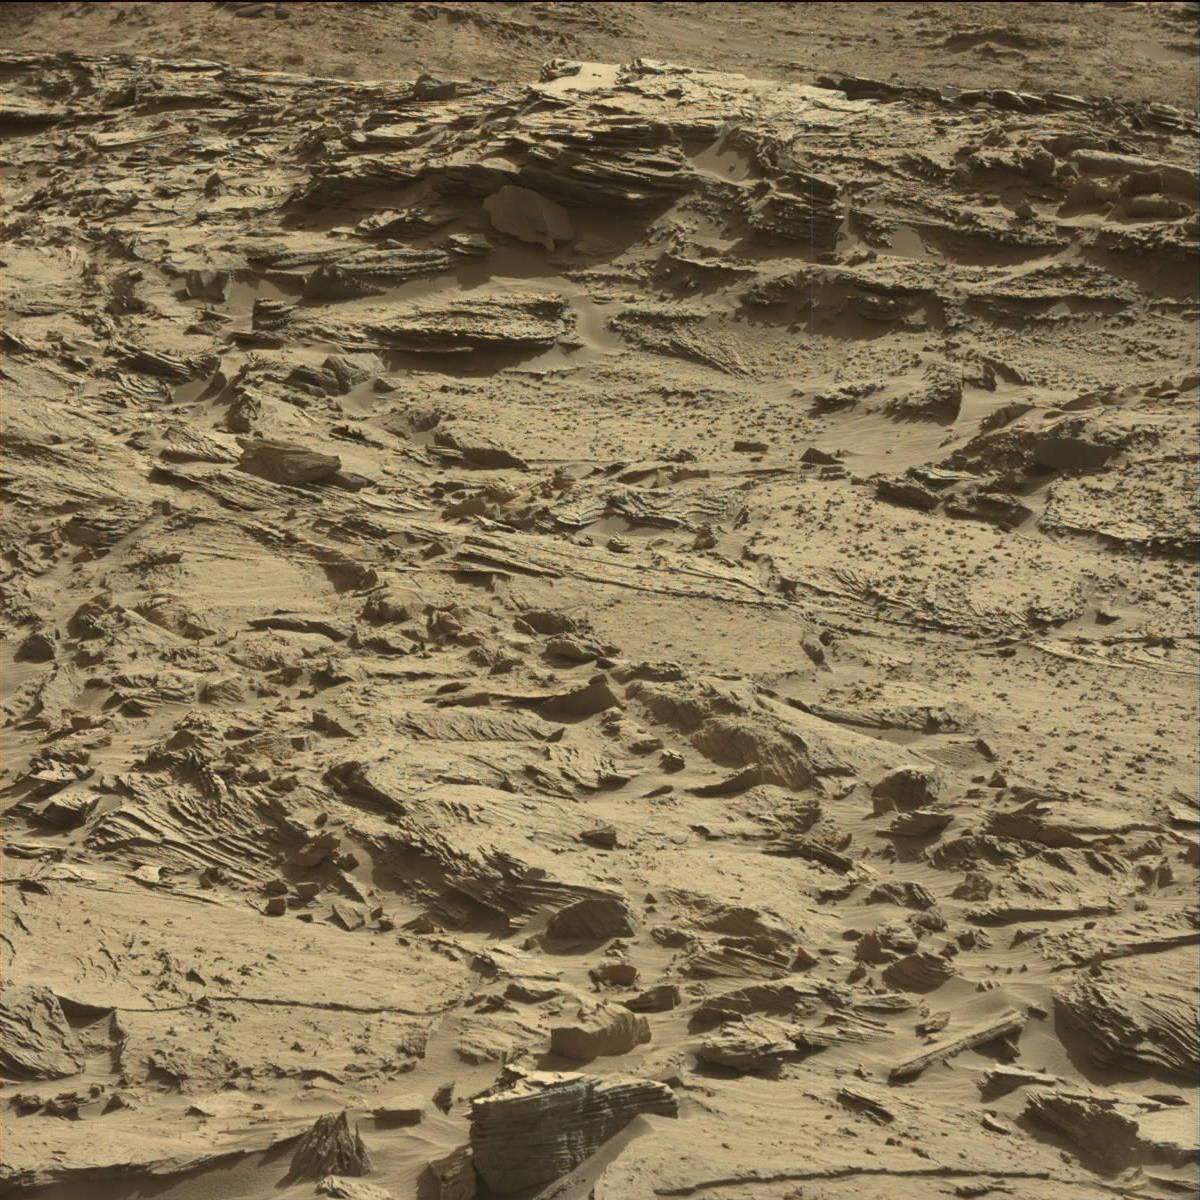
Terrain classes present: Bedrock, Sand / Soil